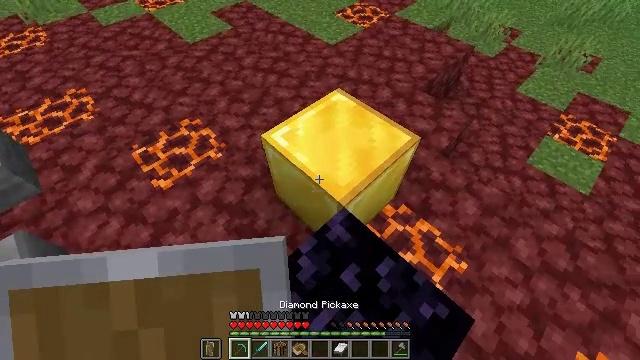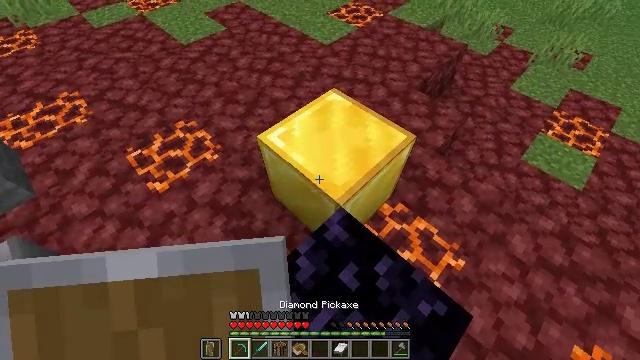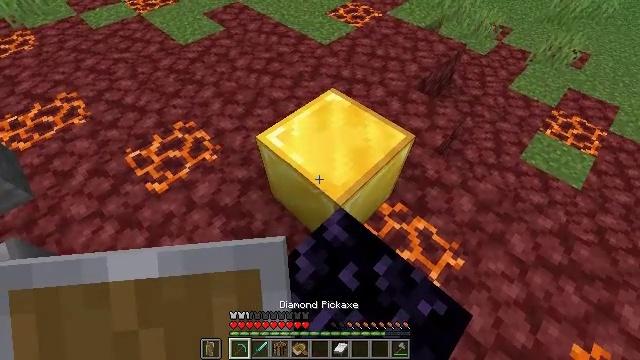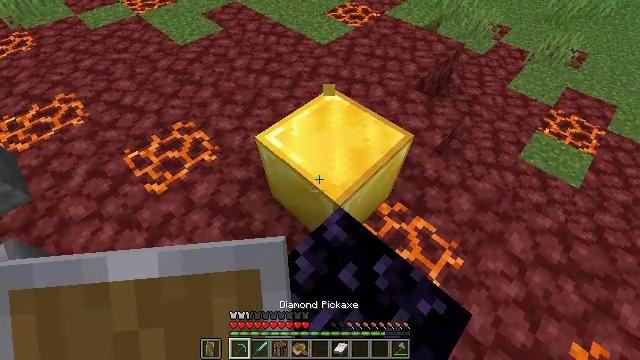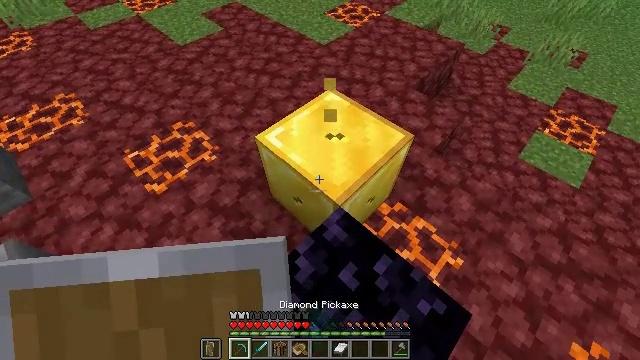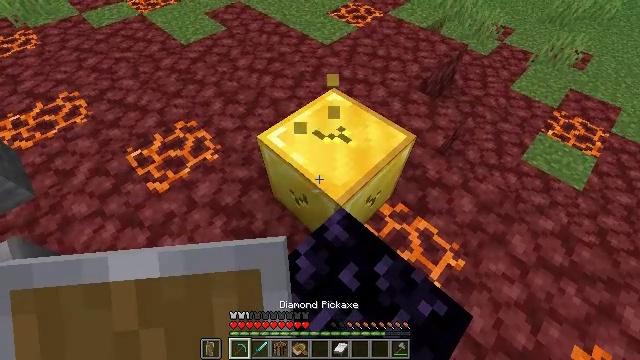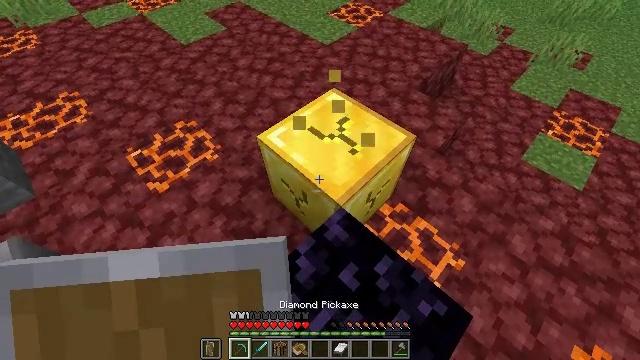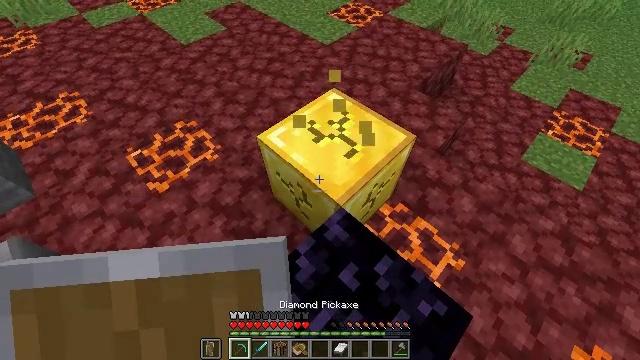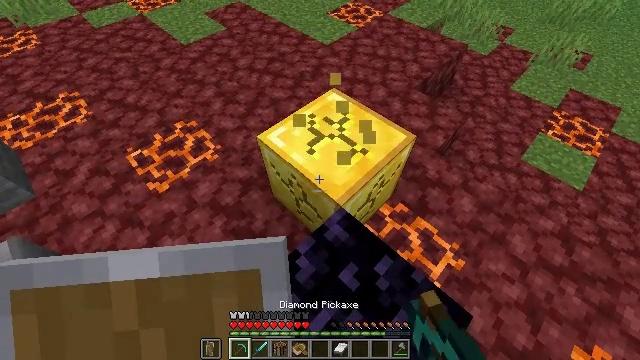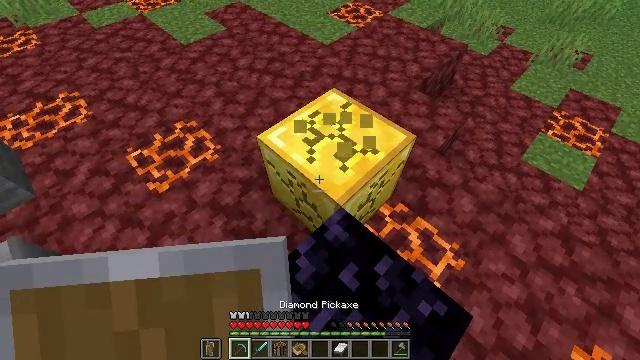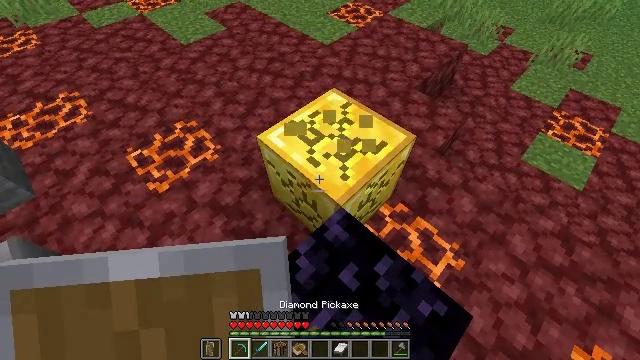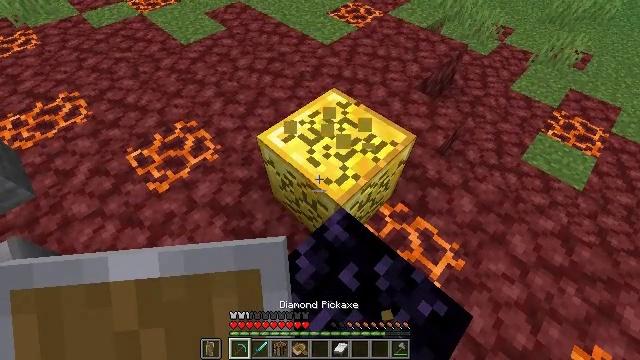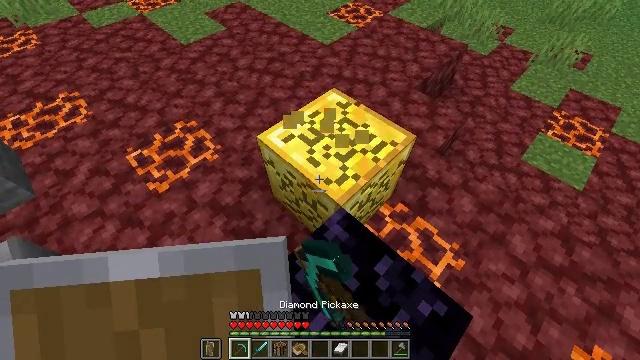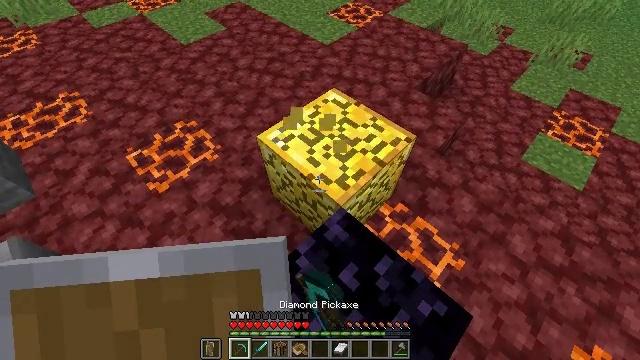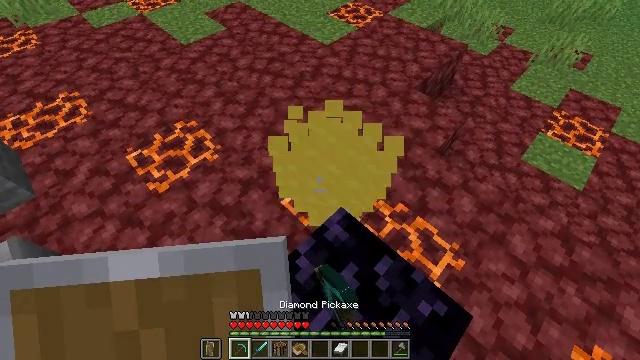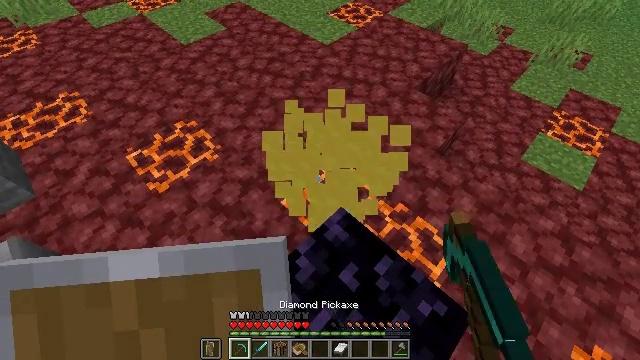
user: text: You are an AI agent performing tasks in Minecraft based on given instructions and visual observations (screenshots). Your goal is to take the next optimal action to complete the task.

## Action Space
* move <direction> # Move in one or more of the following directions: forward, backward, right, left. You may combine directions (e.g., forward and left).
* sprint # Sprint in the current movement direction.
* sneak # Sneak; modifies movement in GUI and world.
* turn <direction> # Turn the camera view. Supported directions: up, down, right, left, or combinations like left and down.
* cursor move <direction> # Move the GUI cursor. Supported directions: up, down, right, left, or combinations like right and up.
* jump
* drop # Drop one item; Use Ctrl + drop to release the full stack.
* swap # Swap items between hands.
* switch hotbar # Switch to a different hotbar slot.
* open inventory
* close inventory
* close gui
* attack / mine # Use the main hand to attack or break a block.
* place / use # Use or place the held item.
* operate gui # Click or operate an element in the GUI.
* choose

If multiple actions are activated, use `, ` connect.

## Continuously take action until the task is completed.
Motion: motion action
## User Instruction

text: Dig up the gold block to add to your inventory.
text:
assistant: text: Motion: turn right
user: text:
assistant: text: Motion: no_op
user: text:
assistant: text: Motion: attack / mine
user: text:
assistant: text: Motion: attack / mine
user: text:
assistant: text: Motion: attack / mine
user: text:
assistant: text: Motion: attack / mine
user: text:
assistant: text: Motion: attack / mine
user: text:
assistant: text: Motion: attack / mine
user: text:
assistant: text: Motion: attack / mine
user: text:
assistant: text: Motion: attack / mine
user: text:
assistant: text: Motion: attack / mine
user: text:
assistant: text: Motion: attack / mine
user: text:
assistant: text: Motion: attack / mine
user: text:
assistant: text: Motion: attack / mine
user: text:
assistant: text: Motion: attack / mine
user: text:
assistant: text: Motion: move forward, attack / mine
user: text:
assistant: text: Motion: move forward, attack / mine
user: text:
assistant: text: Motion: move forward, turn down, attack / mine
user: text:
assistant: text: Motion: attack / mine